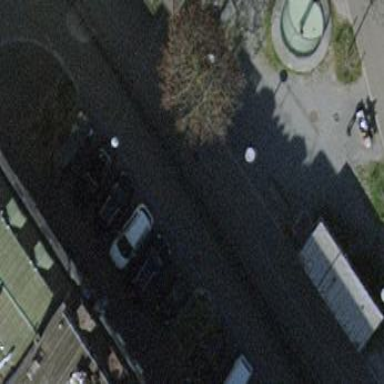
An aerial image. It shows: Parking available on the street side.